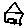
Label: house